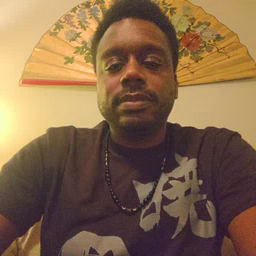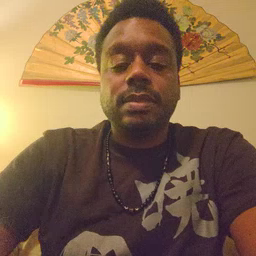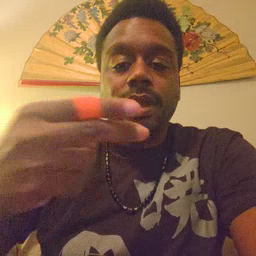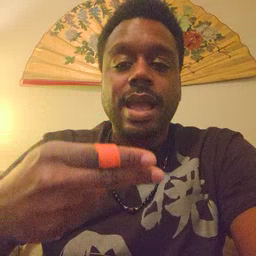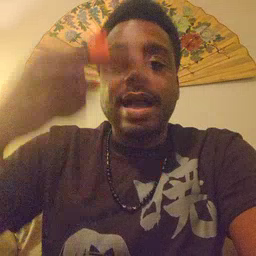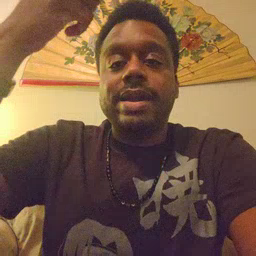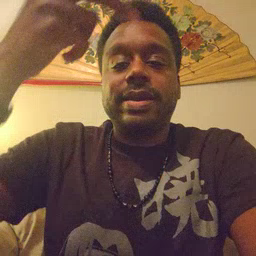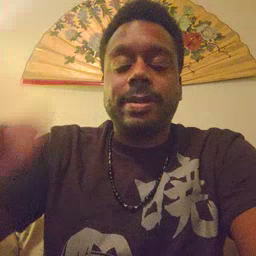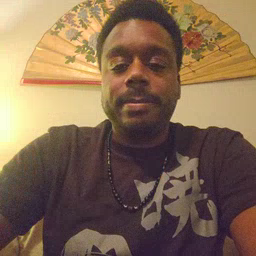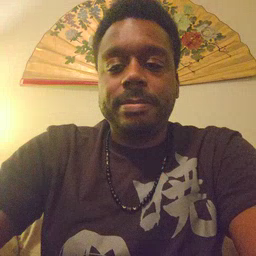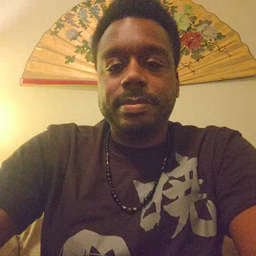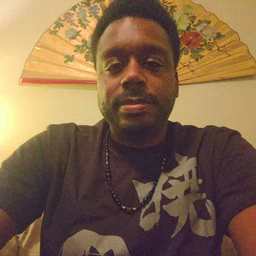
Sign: high